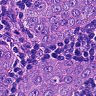
Metastatic tissue present: yes